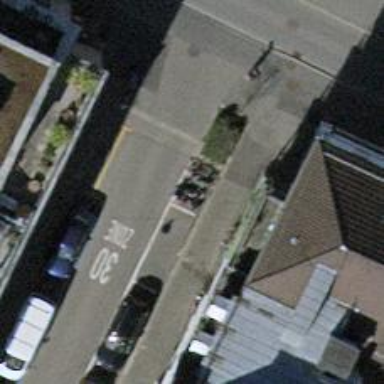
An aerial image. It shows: Motorcycle parking area.